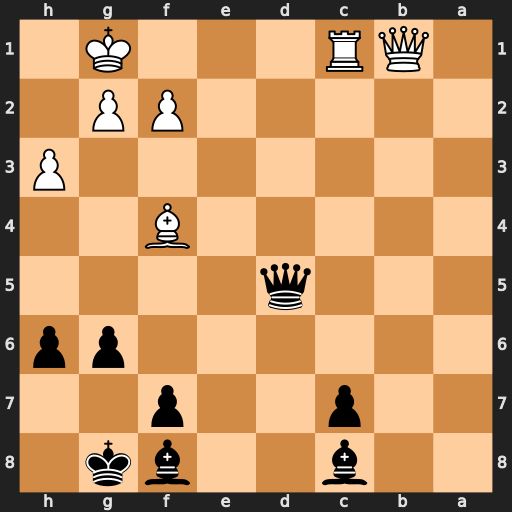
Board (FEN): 2b2bk1/2p2p2/6pp/3q4/5B2/7P/5PP1/1QR3K1
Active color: b
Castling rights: -
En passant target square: -
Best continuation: Bb7 f3 Qd4+ Kh1 Qxf4